Field crop: maize
Growth stage: 2
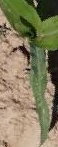
Species: maize